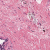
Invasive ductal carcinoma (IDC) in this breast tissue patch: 0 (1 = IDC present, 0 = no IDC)